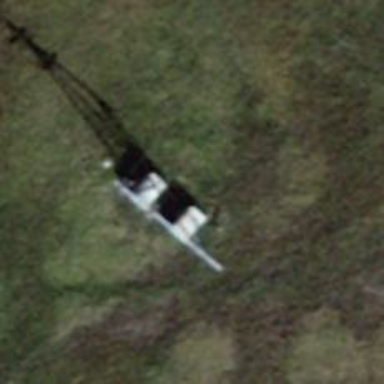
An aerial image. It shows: Pylon used for aerialway.